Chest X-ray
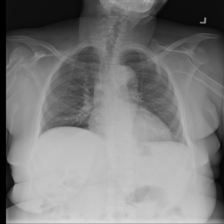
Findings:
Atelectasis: negative
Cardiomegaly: negative
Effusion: negative
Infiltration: negative
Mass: negative
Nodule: negative
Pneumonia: negative
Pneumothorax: negative
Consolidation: negative
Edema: negative
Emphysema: negative
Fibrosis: negative
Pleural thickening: negative
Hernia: negative